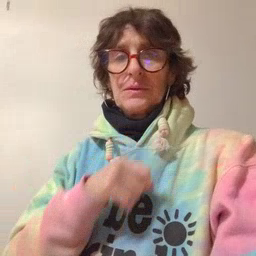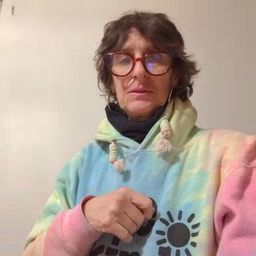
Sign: cereal